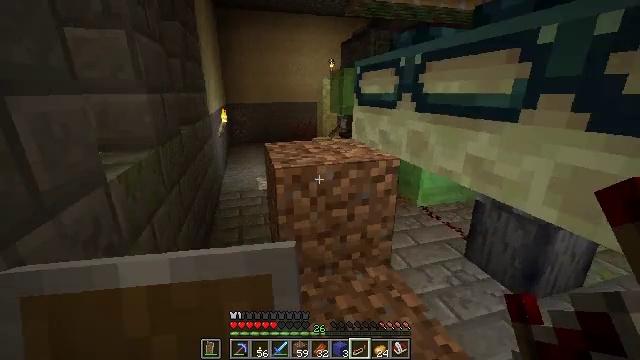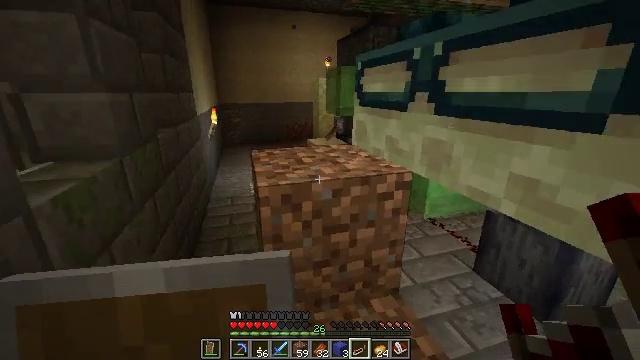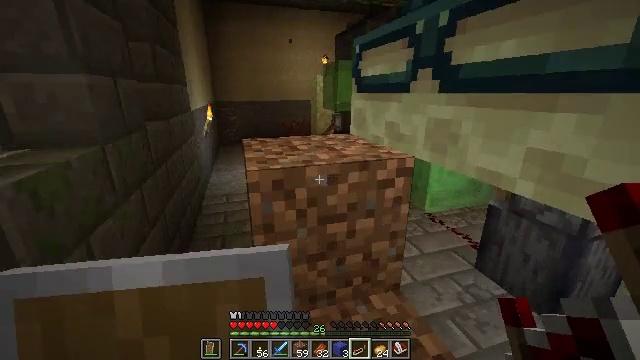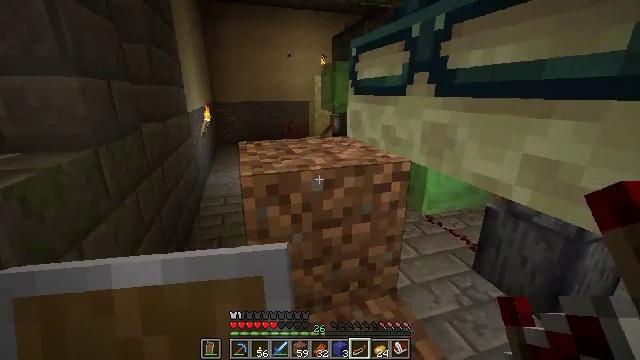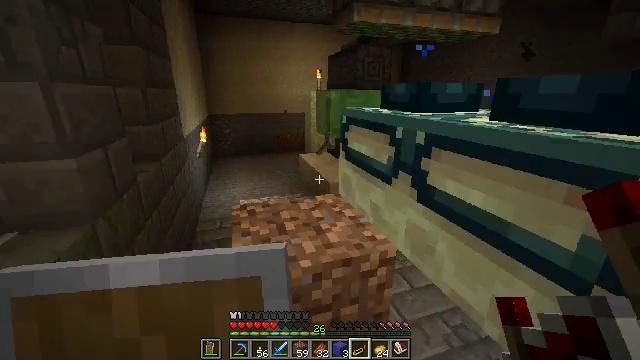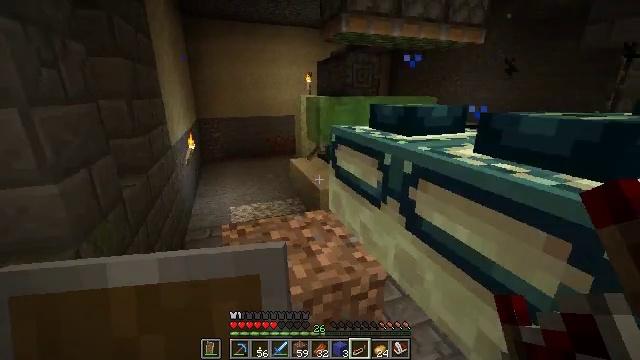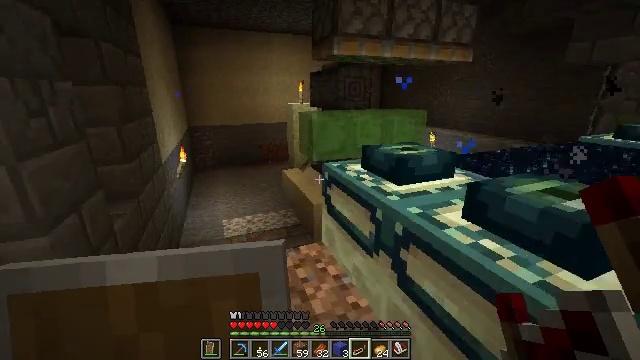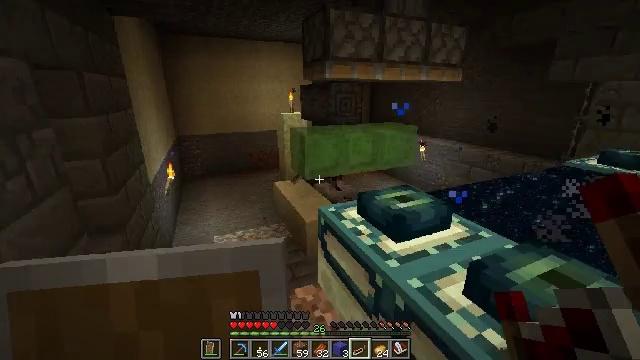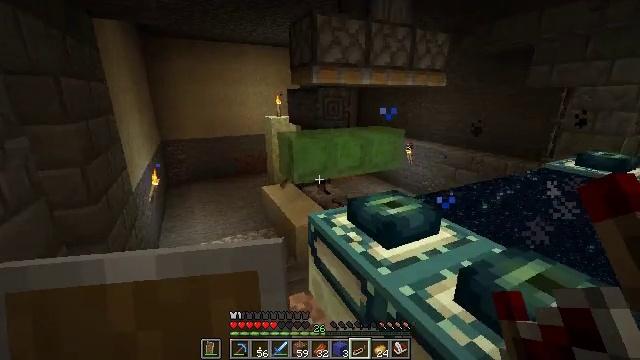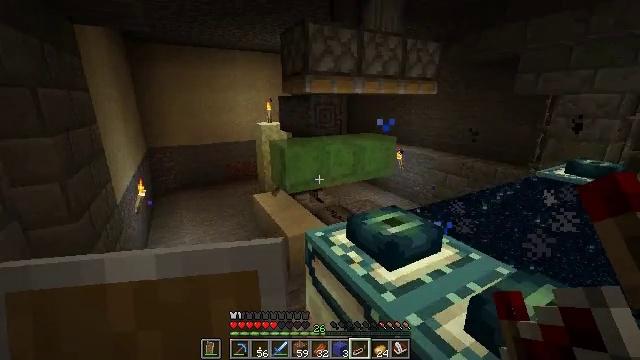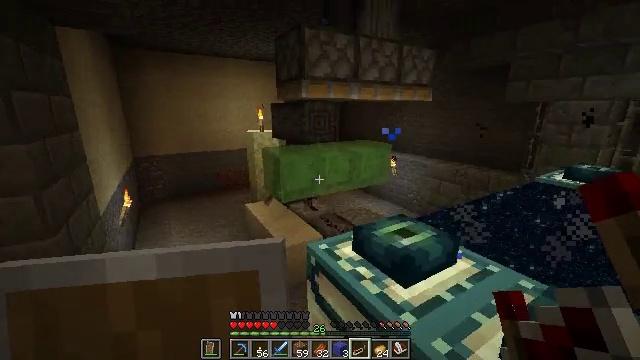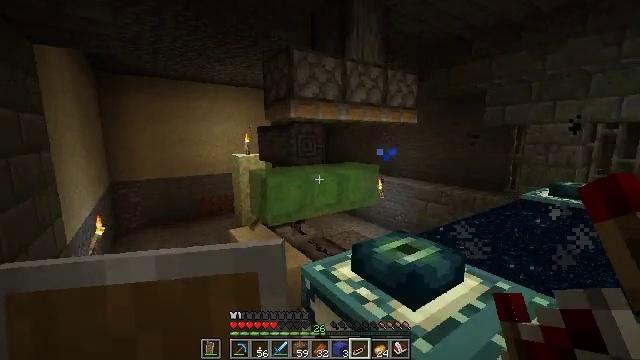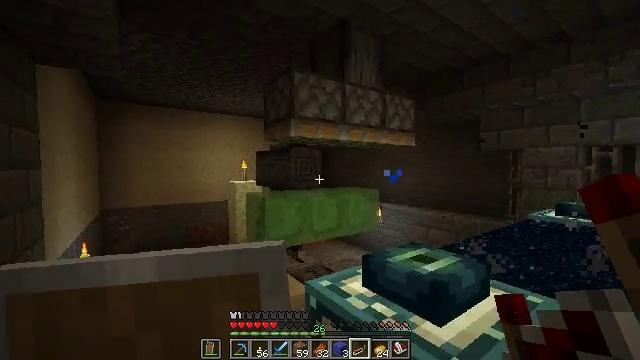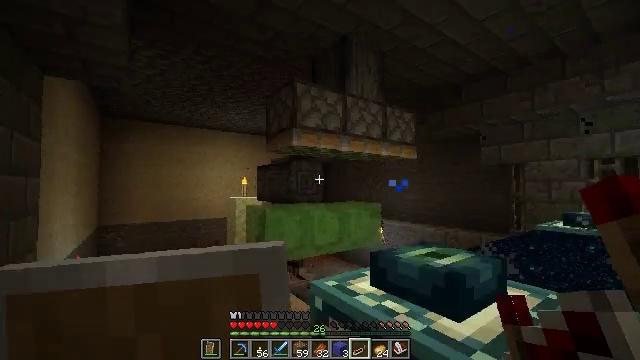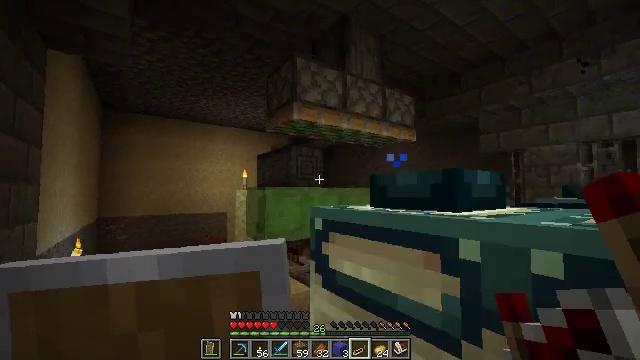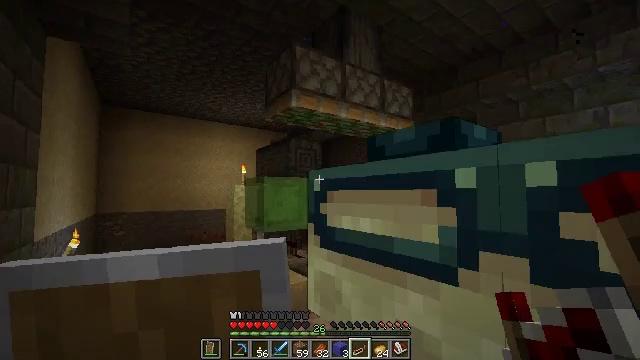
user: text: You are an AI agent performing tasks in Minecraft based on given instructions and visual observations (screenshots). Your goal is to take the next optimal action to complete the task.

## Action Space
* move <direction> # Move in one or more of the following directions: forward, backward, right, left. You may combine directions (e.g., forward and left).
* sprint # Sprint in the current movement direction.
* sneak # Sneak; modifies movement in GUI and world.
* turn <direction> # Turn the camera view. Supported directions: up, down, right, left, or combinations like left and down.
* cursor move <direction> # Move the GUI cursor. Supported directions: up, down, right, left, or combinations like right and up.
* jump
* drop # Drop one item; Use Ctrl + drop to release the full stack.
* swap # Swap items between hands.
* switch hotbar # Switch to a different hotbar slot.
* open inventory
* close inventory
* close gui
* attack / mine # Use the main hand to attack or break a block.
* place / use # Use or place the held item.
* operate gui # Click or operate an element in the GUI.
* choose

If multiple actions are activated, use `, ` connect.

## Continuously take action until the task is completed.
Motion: motion action
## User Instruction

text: Remove the sticky piston from its position.
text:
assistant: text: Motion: move forward
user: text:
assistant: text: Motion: move forward
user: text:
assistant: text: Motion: move forward
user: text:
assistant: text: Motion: move forward, jump
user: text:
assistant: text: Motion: move forward and move left, turn right, jump
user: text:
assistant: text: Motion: move forward and move left, turn right, jump
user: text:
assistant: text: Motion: move forward and move left, turn right
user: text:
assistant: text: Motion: move forward and move left, turn right
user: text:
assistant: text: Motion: move forward and move left, turn right
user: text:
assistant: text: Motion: move forward and move left, turn right and up
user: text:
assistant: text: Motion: move forward, turn right and up
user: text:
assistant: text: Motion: turn up
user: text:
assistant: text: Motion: turn up
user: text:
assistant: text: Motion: turn up
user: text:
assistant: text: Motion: no_op
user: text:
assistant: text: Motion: no_op
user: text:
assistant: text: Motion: no_op
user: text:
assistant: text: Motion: no_op
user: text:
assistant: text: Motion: no_op
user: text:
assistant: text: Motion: no_op
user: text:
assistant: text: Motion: no_op
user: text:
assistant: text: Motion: move left
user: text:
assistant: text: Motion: move forward and move left, jump
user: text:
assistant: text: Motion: move forward and move left, jump
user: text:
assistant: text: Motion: move forward and move left, jump
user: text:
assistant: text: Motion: move forward and move left, turn right and down
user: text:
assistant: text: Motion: move forward and move left
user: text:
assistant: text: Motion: move forward
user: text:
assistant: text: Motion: no_op
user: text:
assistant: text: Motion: no_op